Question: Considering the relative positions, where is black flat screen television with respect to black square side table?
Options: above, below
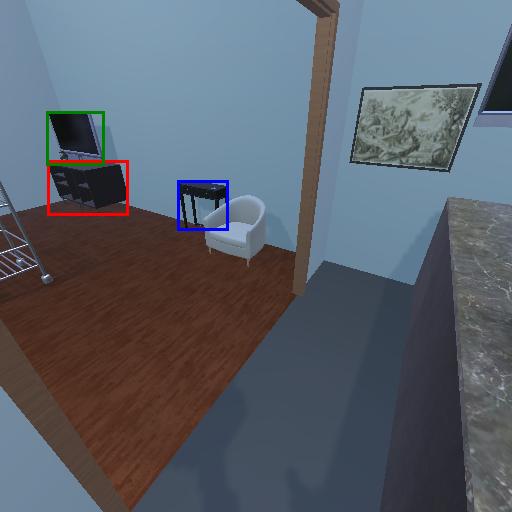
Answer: above